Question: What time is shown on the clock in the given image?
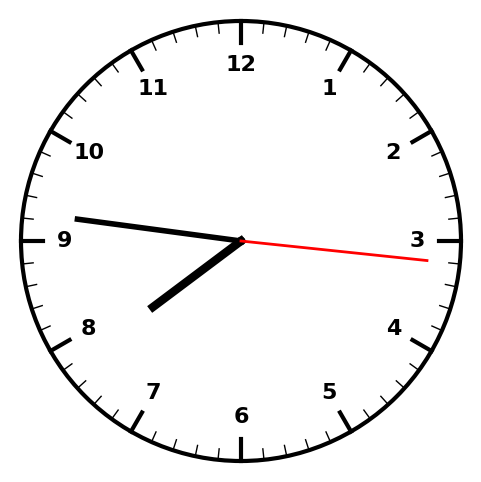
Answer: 07:46:16